Question: This seems like unexpected behavior.
'''
barplot(table(sample(1:5,100,replace=TRUE)),cex.axis=3)
'''

The xaxis size isn't controlled by 'cex.axis'. Anyone have an explanation for that and know how to adjust the xaxis label size? Thanks
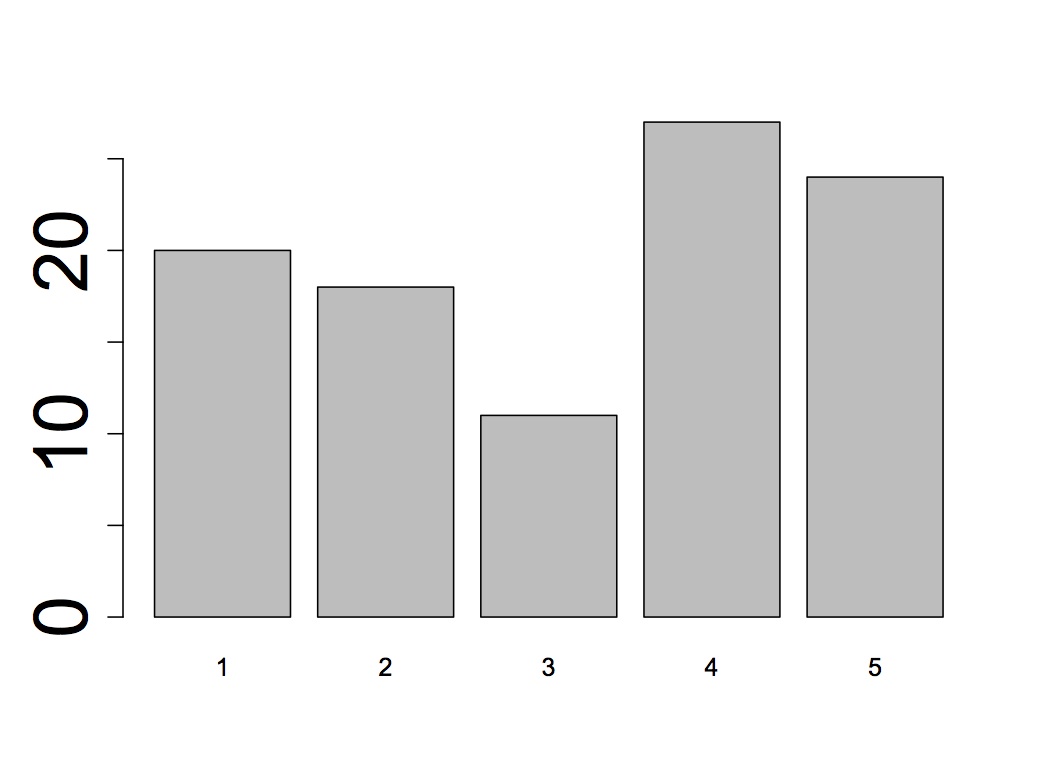
Answer: As described in '?barplot', the character expansion argument for the x-axis (or the y-axis if 'horizontal=TRUE') is 'cex.names'.
'''
barplot(table(sample(1:5, 100, replace=TRUE)), cex.axis=3, cex.names=3)
'''